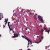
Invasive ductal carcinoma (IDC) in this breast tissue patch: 0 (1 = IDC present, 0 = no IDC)